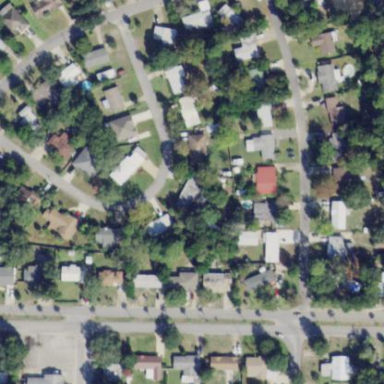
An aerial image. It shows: Residential area composed of single-family homes.